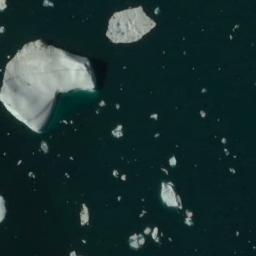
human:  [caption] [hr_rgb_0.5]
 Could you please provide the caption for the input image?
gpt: The sea is surrounded by sea ice .

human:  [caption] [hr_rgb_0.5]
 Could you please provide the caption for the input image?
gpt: There are many ice on the deep green sea .

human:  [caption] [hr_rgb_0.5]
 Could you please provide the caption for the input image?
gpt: Two large pieces of sea ice and some small pieces of ice sea float in the deep blue sea .

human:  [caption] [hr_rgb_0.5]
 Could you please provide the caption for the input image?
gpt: A large piece of ice and many small pieces of ice scattered on the deep blue sea .

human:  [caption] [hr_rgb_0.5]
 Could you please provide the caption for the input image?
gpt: There are some pieces of sea ice .